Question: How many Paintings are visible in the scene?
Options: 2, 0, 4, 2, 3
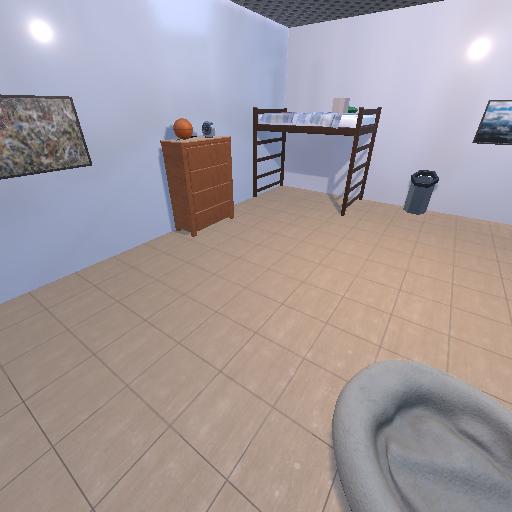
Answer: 2